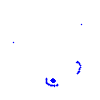
Particle: kaon